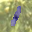
Label: 1